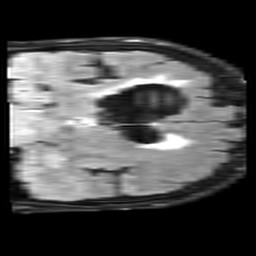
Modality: FLAIR
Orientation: coronal
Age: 54
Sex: female
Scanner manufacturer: siemens
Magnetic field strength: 3 T
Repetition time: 9 s
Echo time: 0.099 s